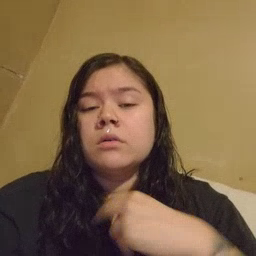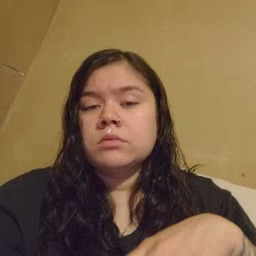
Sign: stuck